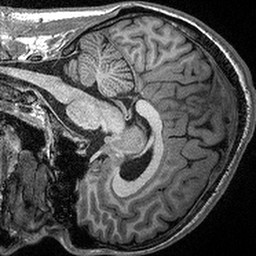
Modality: T1w
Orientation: sagittal
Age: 20
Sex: male
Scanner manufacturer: siemens
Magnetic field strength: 3 T
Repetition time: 2.3 s
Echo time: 0.00298 s